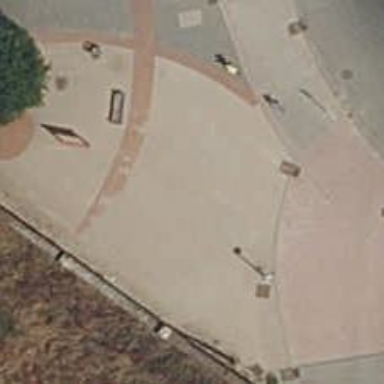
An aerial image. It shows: Bicycle parking area with anchors for securing bicycles.